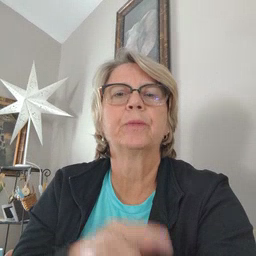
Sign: grandma